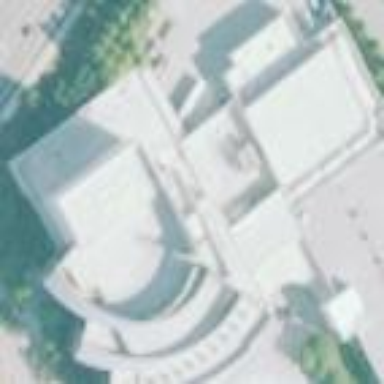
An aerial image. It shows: Commercial building that is home to theatre. The theatre is music venue.